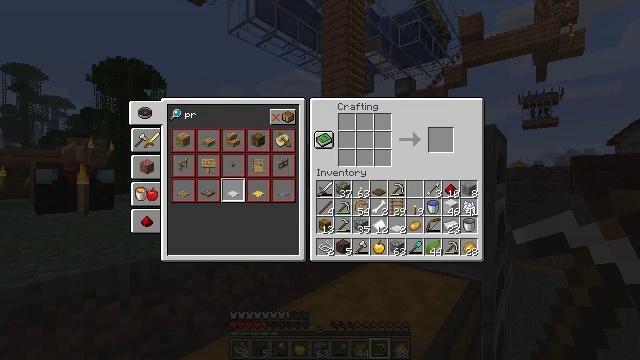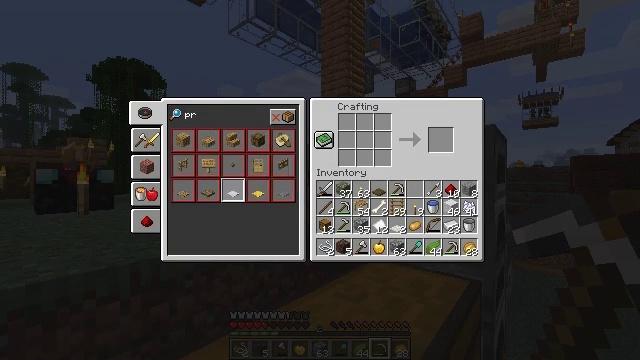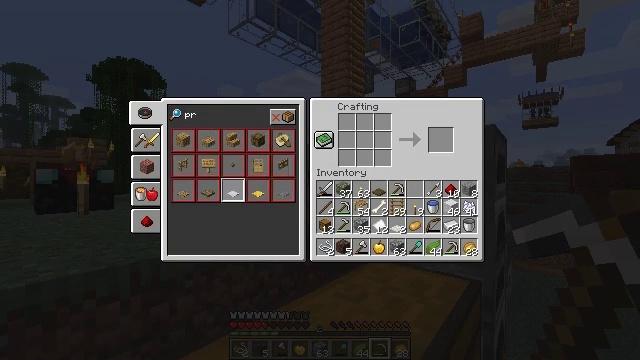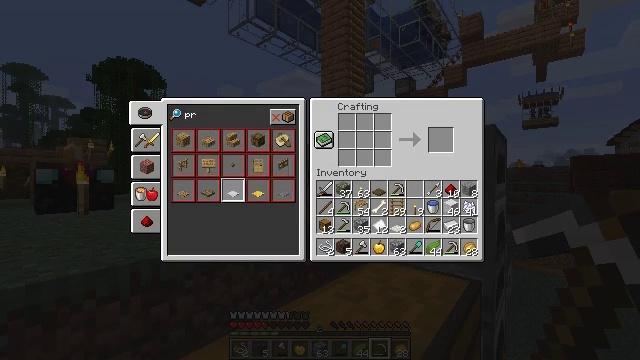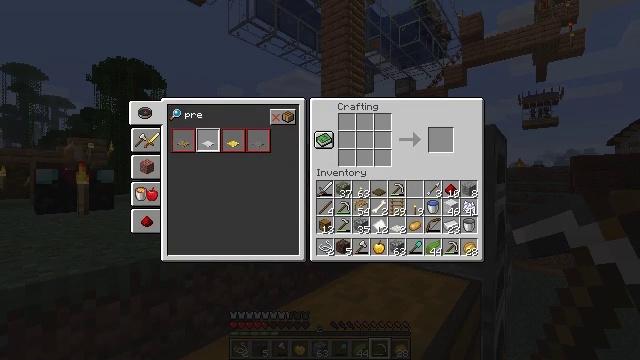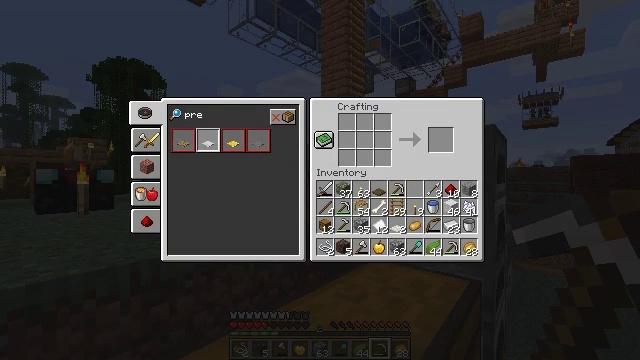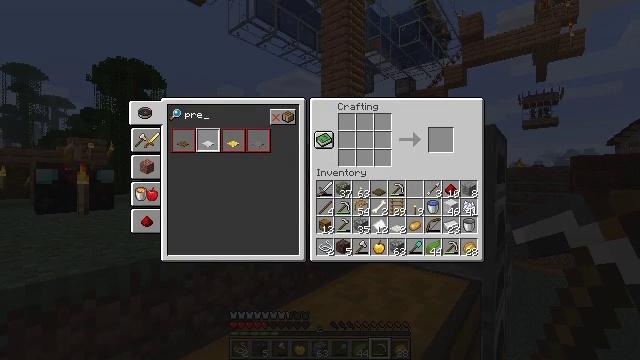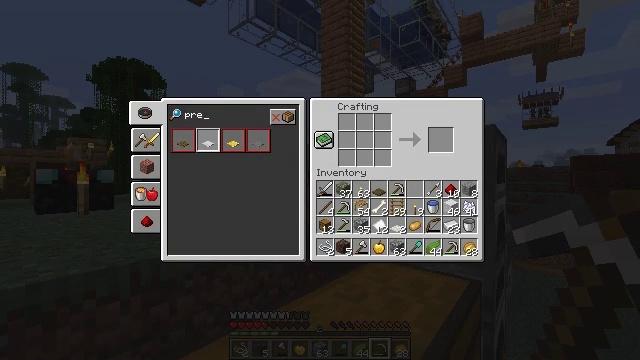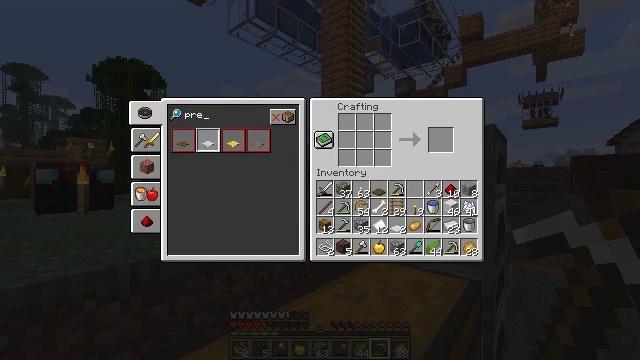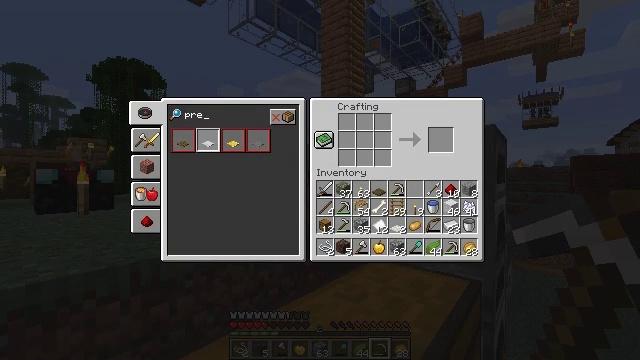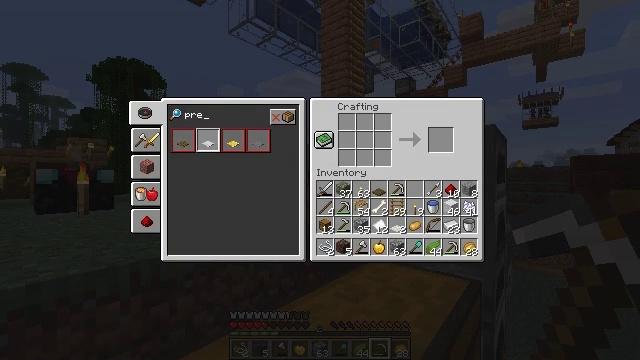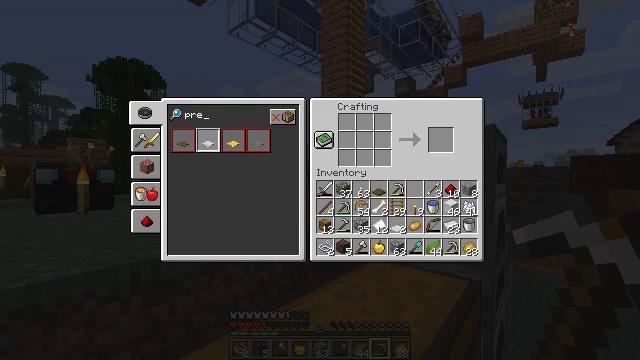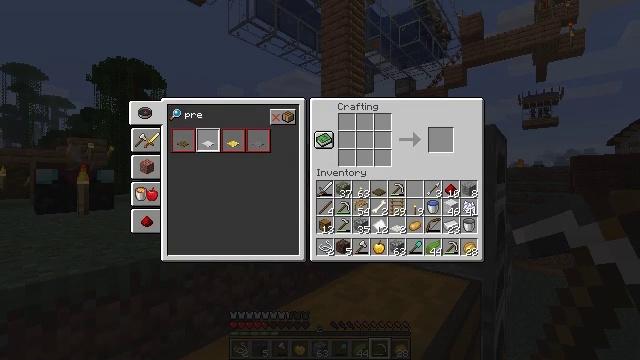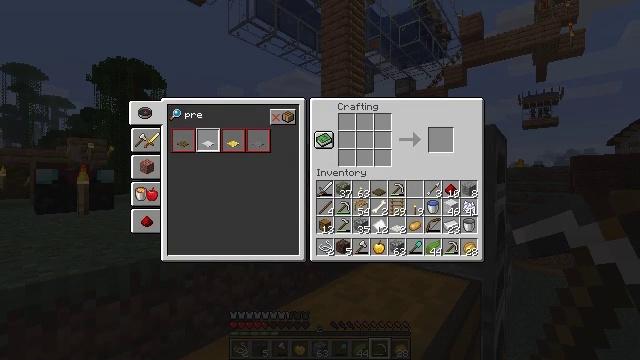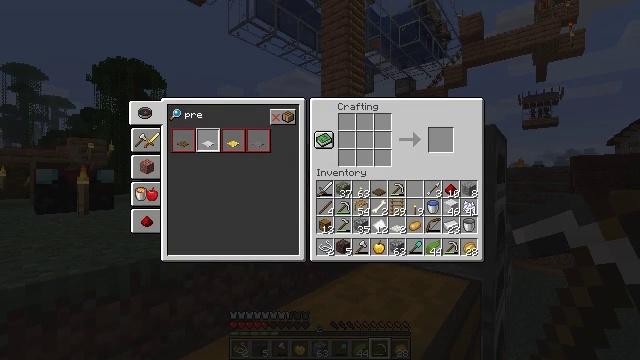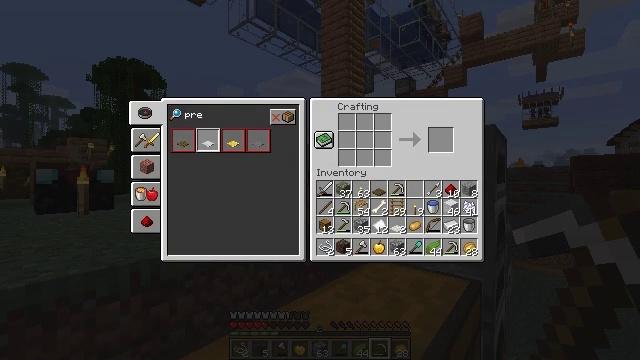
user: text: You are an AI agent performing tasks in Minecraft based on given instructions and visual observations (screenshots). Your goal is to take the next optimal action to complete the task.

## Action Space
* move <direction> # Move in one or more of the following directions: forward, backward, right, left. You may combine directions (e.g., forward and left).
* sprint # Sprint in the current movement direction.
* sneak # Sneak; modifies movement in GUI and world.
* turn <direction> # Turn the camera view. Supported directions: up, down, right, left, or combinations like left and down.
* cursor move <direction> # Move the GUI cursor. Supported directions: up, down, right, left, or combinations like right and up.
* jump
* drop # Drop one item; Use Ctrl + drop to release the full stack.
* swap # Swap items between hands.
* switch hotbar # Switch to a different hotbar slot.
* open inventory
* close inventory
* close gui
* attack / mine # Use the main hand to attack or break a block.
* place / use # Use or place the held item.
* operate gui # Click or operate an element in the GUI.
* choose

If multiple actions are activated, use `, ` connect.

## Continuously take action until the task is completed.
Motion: motion action
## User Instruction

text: Construct a heavy weighted pressure plate at the crafting table.
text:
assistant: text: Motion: no_op
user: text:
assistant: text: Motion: no_op
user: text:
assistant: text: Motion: no_op
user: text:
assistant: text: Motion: close inventory
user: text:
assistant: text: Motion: close inventory
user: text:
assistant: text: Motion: close inventory
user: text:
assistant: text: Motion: open gui
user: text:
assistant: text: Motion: no_op
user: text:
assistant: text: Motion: no_op
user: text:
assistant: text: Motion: no_op
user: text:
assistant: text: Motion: no_op
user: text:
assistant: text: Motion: no_op
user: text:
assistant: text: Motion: no_op
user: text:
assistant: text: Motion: no_op
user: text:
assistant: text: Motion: no_op
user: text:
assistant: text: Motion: no_op
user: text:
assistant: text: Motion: no_op
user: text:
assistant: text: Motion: no_op
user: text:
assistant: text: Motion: no_op
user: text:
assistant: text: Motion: cursor move down
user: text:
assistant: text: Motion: no_op
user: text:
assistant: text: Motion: no_op
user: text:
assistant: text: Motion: no_op
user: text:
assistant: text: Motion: no_op
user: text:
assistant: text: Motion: operate gui
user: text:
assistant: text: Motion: operate gui
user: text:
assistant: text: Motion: operate gui
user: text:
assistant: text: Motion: no_op
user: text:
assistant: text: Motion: no_op
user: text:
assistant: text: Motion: no_op